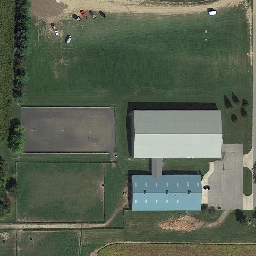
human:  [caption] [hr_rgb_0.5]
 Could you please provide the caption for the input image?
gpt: Bronze rectangular buildings are located on the green grass.

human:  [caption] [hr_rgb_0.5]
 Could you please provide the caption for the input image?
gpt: A brown rectangular building beside a white spire.

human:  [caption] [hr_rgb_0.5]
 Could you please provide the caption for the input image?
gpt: The brown rectangular building sits on the green grass.

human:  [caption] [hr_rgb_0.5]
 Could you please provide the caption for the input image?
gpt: A brown rectangular building next to a white spire.

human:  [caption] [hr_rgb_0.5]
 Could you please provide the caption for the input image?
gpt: There is a path between a blue building and a white building